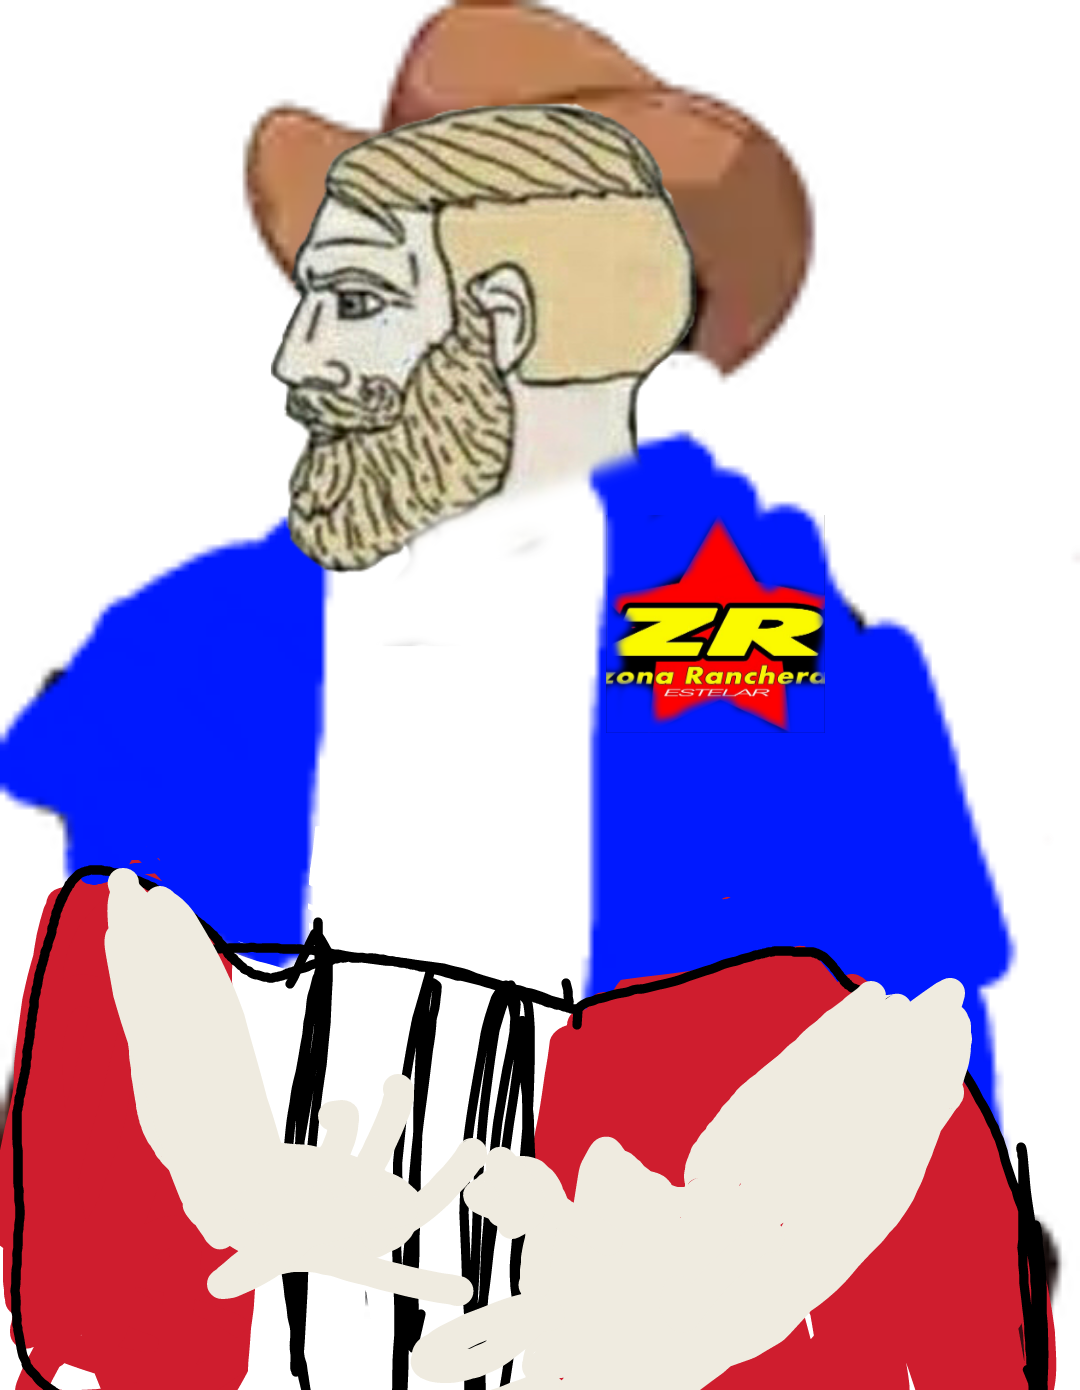
Label: 4_Yes_Chad